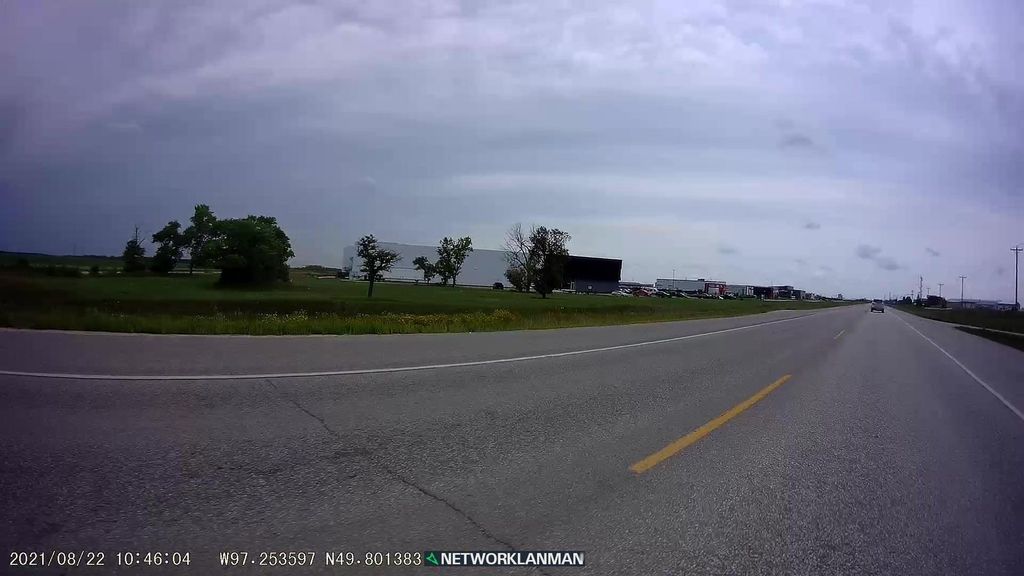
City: winnipeg